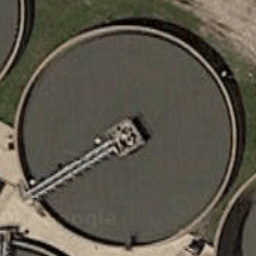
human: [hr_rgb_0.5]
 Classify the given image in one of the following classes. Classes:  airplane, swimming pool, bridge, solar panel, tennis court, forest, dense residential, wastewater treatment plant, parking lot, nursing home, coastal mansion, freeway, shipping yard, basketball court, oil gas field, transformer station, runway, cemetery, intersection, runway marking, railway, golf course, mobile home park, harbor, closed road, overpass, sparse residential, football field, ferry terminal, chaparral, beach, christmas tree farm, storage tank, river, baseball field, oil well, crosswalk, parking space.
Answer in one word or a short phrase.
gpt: wastewater treatment plant